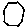
Label: hexagon